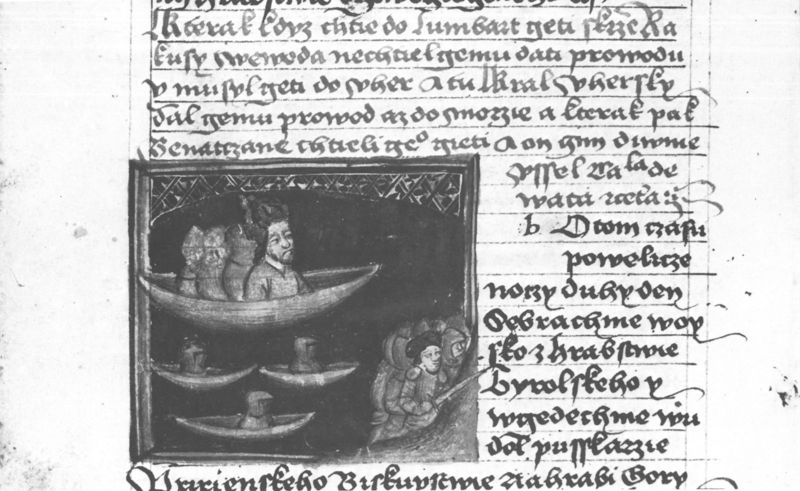
Titel: Die Autobiographie Karl IV. Tschechische Handschrift, geschrieben von Johannes de Rudnitz
Institution: Wien, Österreichische Nationalbibliothek
Schlagwörter: mann, meer, wasser, menschen, see, männer, schmuck, schwarz, weiss, zeichnung, leute, gesicht, mensch, bild, fünf, krone, boot, boote, schiff, schiffe, schrift, papier, linien, bischof, könig, papst, soldaten, verzierung, kerze, deutsch, buch, druck, schwarzweiss, seite, illustration, schwert, text, buchstaben, soldat, helm, ritter, rüstung, griechisch, krieger, zeilen, fahrt, latein, bot, buchmalerei, inkunabel, kriger, f